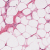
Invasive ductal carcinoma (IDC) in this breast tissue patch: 0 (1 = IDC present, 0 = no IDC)